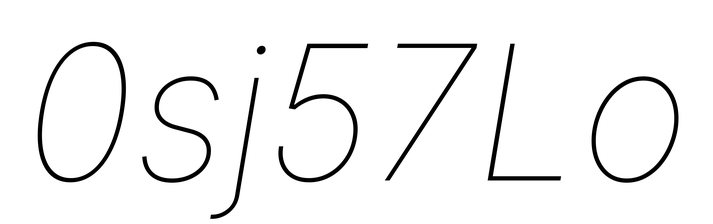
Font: Inter-Italic_Thin_Italic